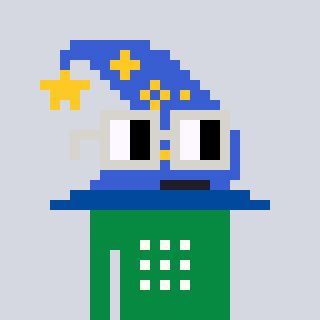
a pixel art character with square light gray glasses, a wizard hat-shaped head and a green-colored body on a cool background